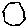
Label: hexagon